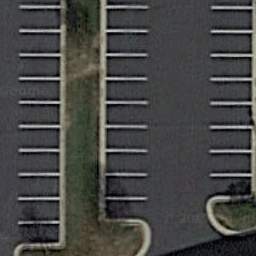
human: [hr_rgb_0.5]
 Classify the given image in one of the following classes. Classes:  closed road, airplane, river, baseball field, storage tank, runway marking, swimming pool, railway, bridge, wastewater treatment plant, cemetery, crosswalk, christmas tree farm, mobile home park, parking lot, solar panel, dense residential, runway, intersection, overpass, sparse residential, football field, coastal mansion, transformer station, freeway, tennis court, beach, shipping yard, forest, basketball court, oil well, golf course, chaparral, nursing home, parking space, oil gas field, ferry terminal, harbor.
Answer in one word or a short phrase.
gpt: parking space